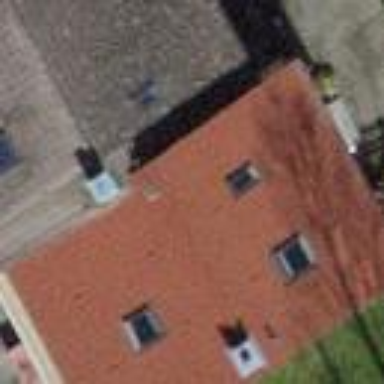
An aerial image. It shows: Gabled roofed house.